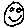
Label: smiley face